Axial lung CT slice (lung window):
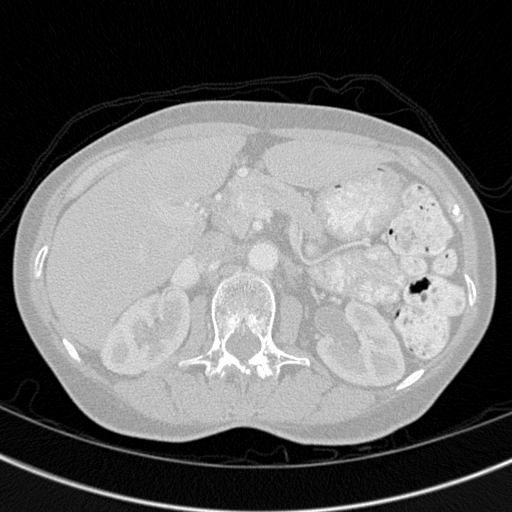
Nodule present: no